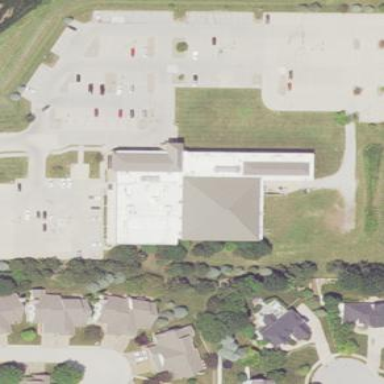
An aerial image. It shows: Building that houses fitness center.